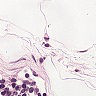
Metastatic tissue present: no